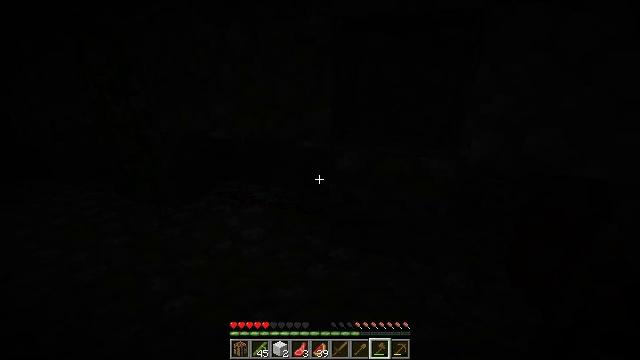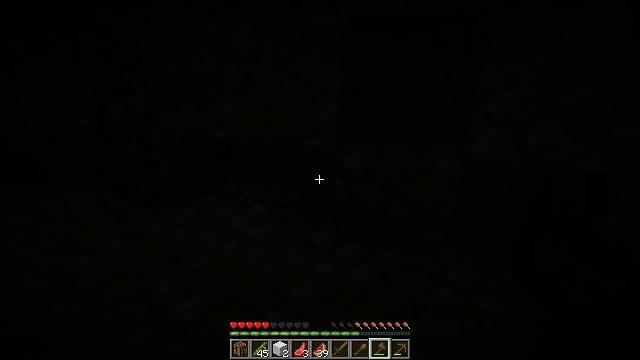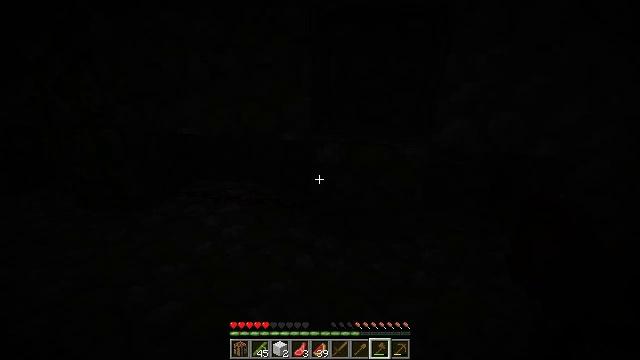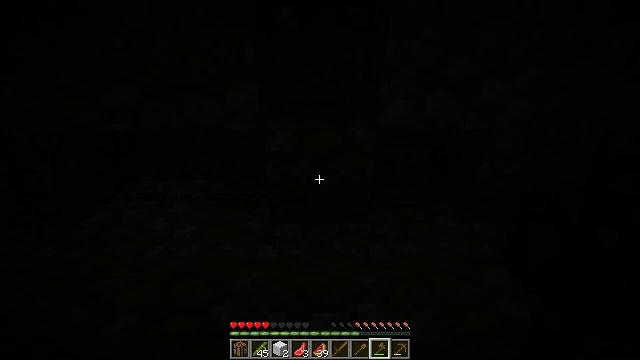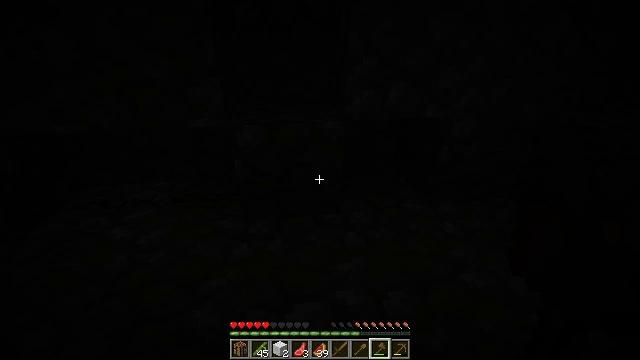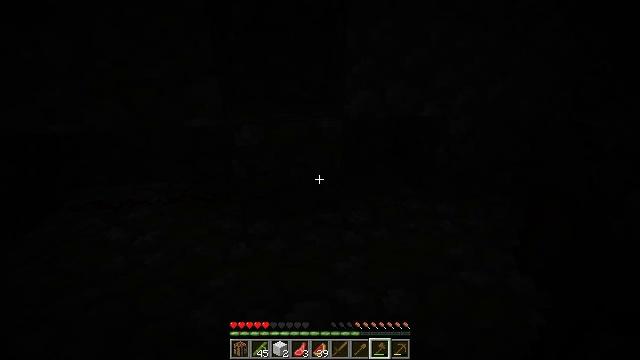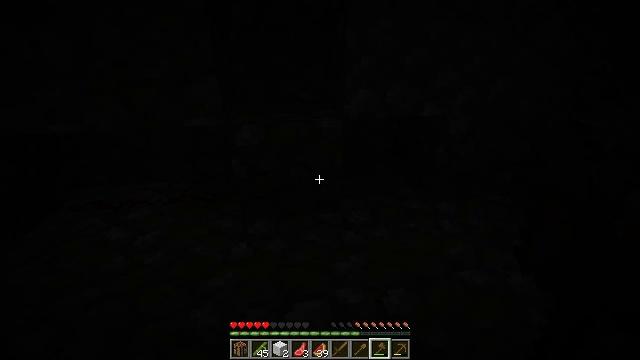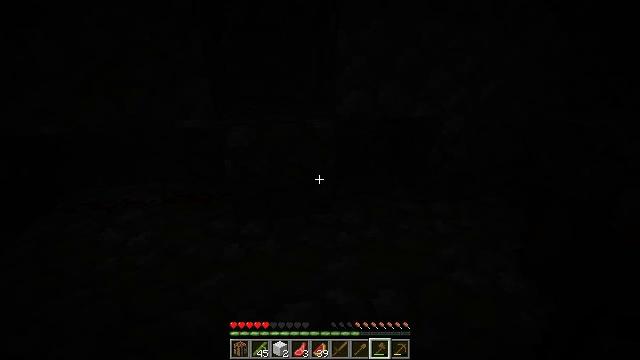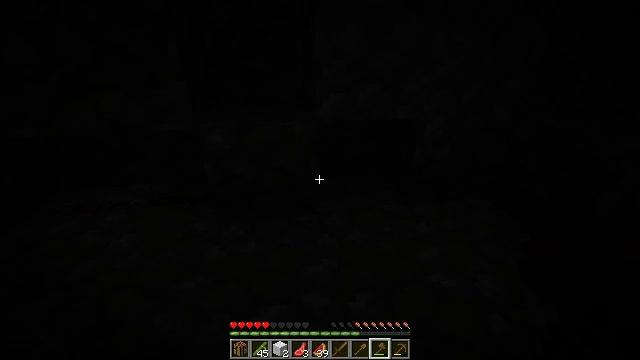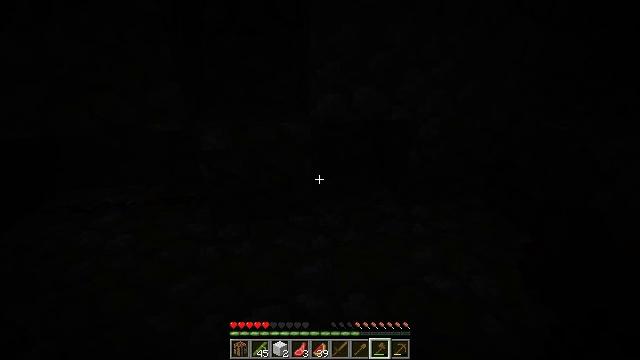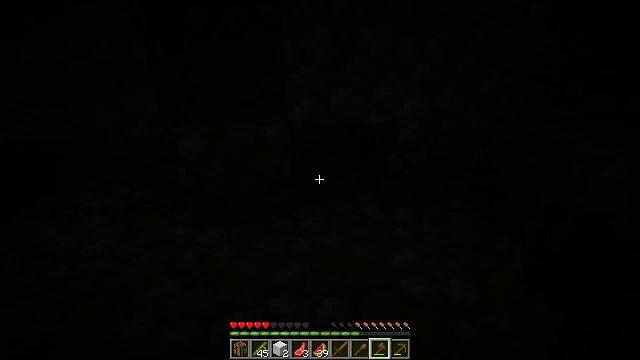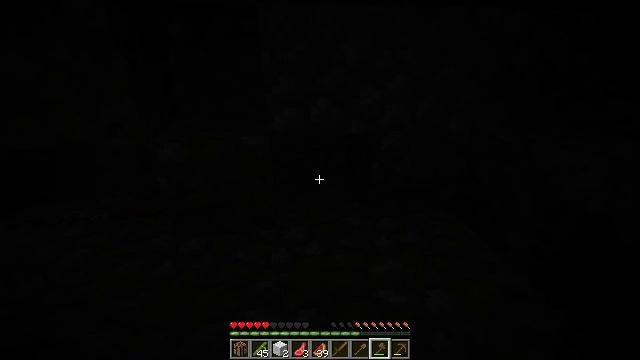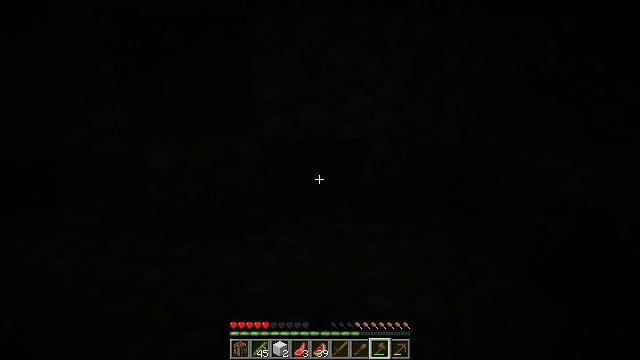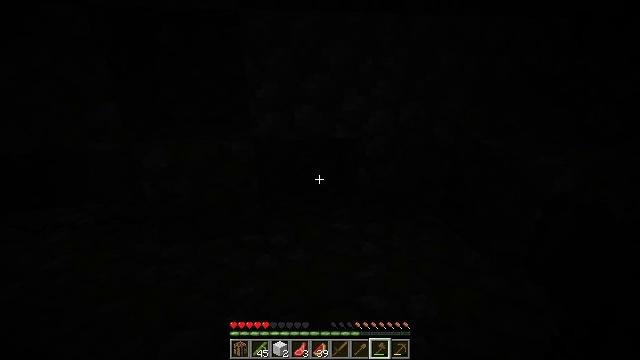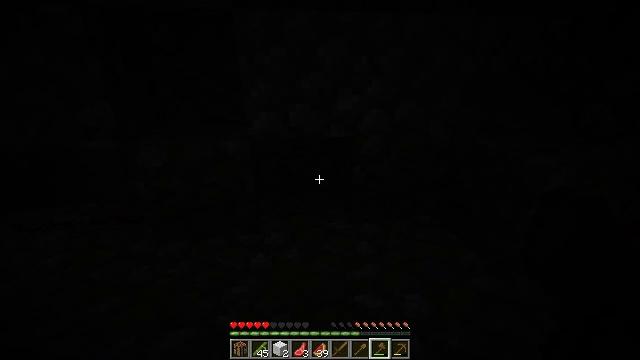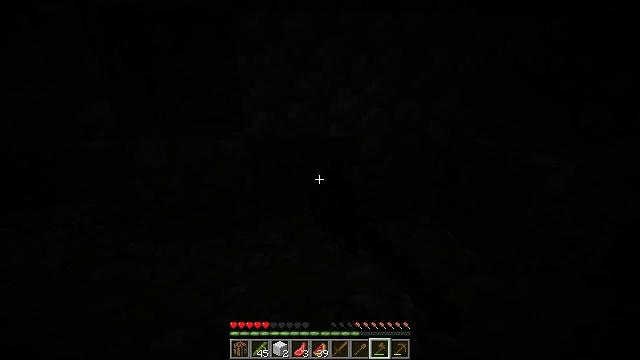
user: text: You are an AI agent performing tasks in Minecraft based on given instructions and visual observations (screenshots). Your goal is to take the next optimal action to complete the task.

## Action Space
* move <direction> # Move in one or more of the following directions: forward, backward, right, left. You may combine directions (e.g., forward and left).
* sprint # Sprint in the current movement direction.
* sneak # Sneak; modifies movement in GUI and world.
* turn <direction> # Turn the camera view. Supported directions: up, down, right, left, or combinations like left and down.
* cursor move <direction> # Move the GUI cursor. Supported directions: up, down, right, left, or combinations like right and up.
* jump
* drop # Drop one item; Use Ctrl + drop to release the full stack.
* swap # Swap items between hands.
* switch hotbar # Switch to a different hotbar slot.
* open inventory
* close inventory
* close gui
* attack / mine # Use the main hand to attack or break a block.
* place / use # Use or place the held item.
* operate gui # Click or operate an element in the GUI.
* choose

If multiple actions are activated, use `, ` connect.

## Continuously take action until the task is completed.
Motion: motion action
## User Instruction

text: Destroy the tripwire hook.
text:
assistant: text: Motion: turn right
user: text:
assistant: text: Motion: turn right and down
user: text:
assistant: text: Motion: turn right and down
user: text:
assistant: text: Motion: turn right and down
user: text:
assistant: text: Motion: no_op
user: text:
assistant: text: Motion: no_op
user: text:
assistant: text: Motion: move right
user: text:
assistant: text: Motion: move right
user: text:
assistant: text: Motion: move right
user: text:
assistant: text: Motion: move right
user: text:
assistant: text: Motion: turn up
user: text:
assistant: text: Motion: turn up
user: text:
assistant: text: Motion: no_op
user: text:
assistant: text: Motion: attack / mine
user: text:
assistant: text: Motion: attack / mine
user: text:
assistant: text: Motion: attack / mine
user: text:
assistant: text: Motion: move forward, attack / mine
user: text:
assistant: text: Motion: move forward, turn left, attack / mine
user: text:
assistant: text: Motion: move forward, turn left, attack / mine
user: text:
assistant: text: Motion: attack / mine
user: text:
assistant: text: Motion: attack / mine
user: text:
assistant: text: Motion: attack / mine
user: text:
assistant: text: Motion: attack / mine